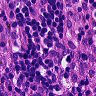
Metastatic tissue present: no